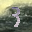
Label: 3